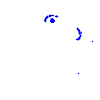
Particle: kaon